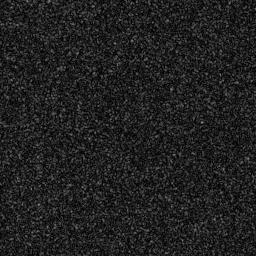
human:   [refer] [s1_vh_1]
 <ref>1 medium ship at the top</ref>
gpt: <box>[[57, 8, 70, 20, 0]]</box>